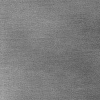
Atmospheric dust classification: dusty